Question: I'm trying to make a rectangle to spin around a circle and to spin around itself. My brilliant drawing will show what i mean :)

I made a spinning rectangle around the circle but I can't make to spin rectangle around itself. Can someone help me? My code:
'''
var game = {
canvas: document.getElementById('mycanvas'),
ctx: document.getElementById('mycanvas').getContext('2d'),
char: {
x: 100,
y: 100,
w: 50,
h: 50,
inc: 0
},
init: function() {
game.drawAll();
},
Player: {
move: function() {
game.char.inc += 0.05;
var
x = game.char.inc,
y = game.char.inc;
game.char.x = 100 * (Math.cos(x));
game.char.y = 100 * (Math.sin(y));
}
},
drawAll: function() {
game.ctx.clearRect(0,0,800,600);
game.ctx.save();
game.ctx.translate(400, 300);
game.ctx.rotate(Math.cos(game.char.inc));
game.ctx.fillRect(game.char.x, game.char.y, game.char.w, game.char.h);
game.ctx.translate(-400, -300);
window.requestAnimationFrame(game.drawAll);
game.Player.move();
}
}
$(function() { game.init(); });
'''
<URL>
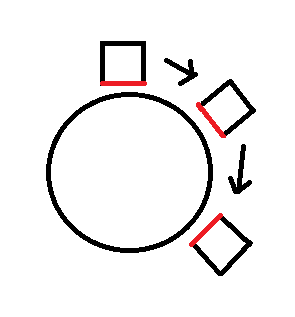
Answer: A demo: <URL>
'''
function animate(){
// request that the animation continues when this frame is done
requestAnimationFrame(animate);
// draw a circle for the rect to rotate around
ctx.clearRect(0,0,canvas.width,canvas.height);
ctx.beginPath();
ctx.arc(cx,cy,10,0,Math.PI*2);
ctx.closePath();
ctx.fill();
// save the untransformed context state
ctx.save();
// move the origin(0,0) of the canvas to cx,cy
ctx.translate(cx,cy);
// rotate the entire canvas around the new origin(cx,cy)
ctx.rotate(rotation);
// draw a rectangle
// note: just draw it like it's in unrotated space
// translate+rotate make this possible without needing lots of math!
ctx.strokeRect(-rectWidth/2+20,-rectHeight/2,rectWidth,rectHeight);
// restore the context to its untransformed state
ctx.restore();
rotation+=Math.PI/360;
}
'''